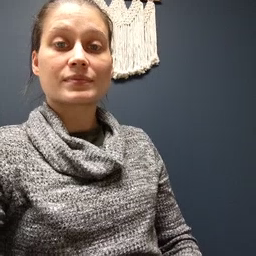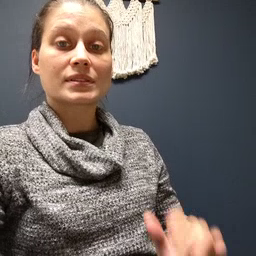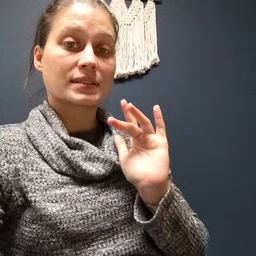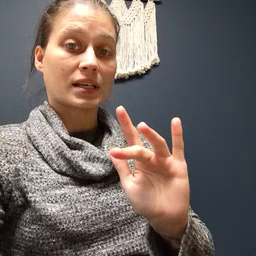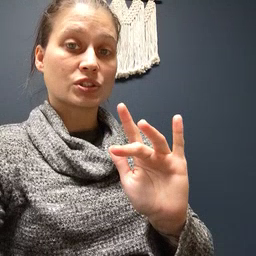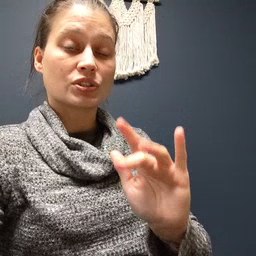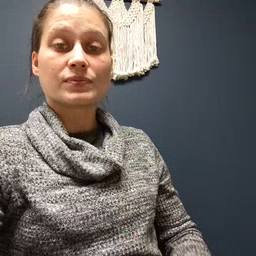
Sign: touch